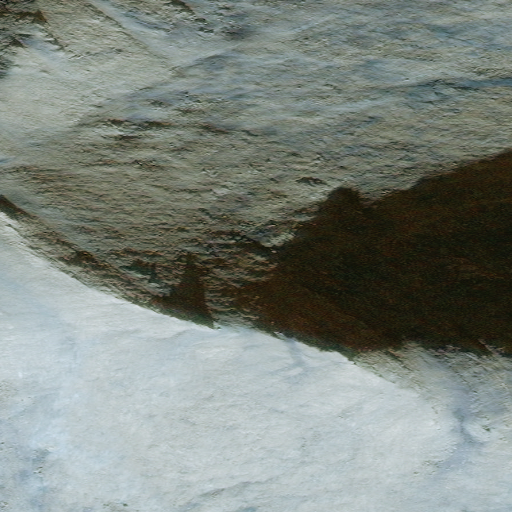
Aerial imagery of mountain in Alaska named Aurora Mountain containing only unknown